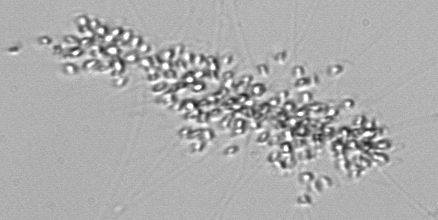
Label: Chaetoceros_didymus_TAG_external_flagellate